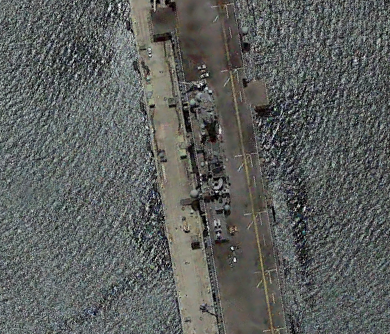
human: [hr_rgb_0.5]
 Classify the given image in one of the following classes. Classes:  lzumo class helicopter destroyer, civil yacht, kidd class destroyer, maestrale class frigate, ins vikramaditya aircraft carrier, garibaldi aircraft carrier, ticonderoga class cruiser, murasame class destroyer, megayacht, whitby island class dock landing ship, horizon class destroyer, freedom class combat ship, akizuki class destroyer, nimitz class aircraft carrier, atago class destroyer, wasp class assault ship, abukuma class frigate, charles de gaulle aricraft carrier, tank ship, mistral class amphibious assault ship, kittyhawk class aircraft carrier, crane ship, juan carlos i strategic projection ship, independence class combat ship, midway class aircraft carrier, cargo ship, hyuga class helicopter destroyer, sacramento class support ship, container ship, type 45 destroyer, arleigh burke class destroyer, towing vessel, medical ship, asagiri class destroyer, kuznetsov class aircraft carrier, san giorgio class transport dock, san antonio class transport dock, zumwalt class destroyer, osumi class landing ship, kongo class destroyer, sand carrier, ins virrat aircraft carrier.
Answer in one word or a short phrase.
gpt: Wasp class assault ship